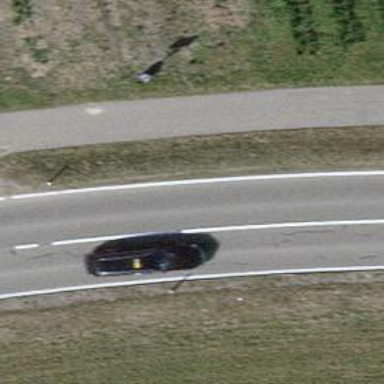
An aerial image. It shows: Secondary road with asphalt surface.